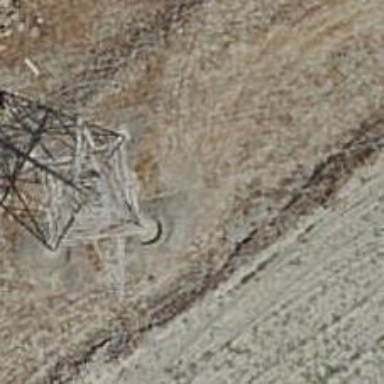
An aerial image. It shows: Power tower.